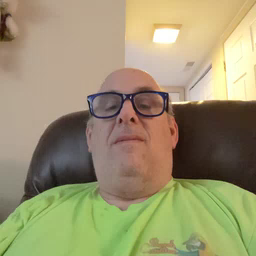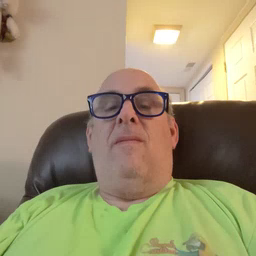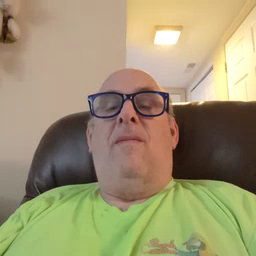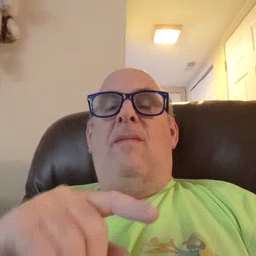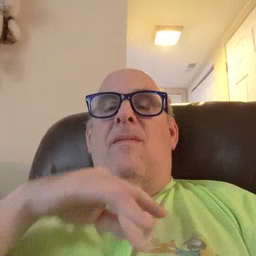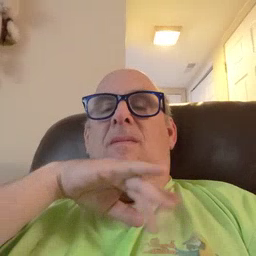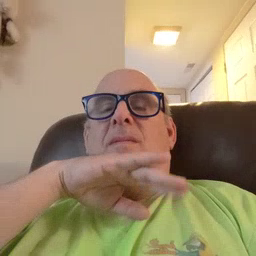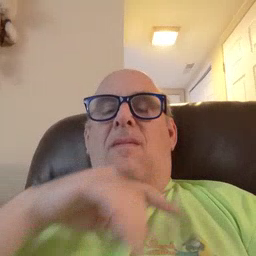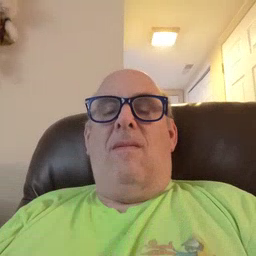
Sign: dirty